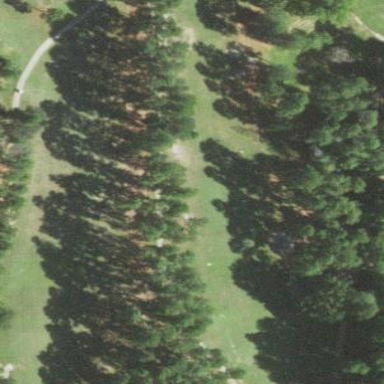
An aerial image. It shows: Grassy area designated as golf fairway.